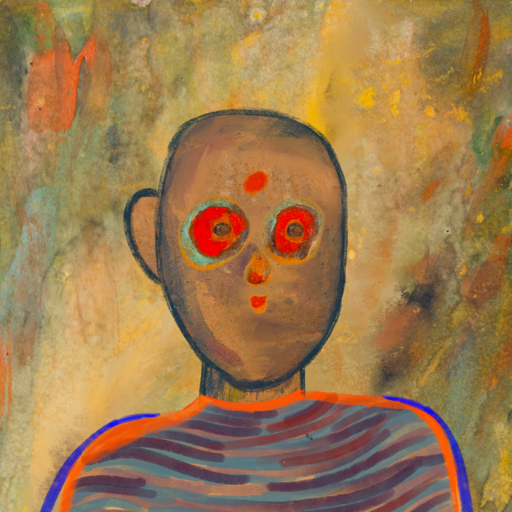
Background: Comrade, Head And Neck Front: In_The_Sun, Face Front: Sisters, Bust: Experience, Hair Front: Blank, Head Accessory: Blank, Second Necklace: Blank, Necklace: Blank, Baby: Blank